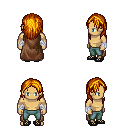
a pixel art fantasy rpg character, male body template, human, tanned skin, brown cape, teal pants, dark blonde long hairstyle, white cloth bandages, ghillies, four views (front, back, left, right), 2x2 character sprite sheet, small pixel art, hard edges, no anti-aliasing